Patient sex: M
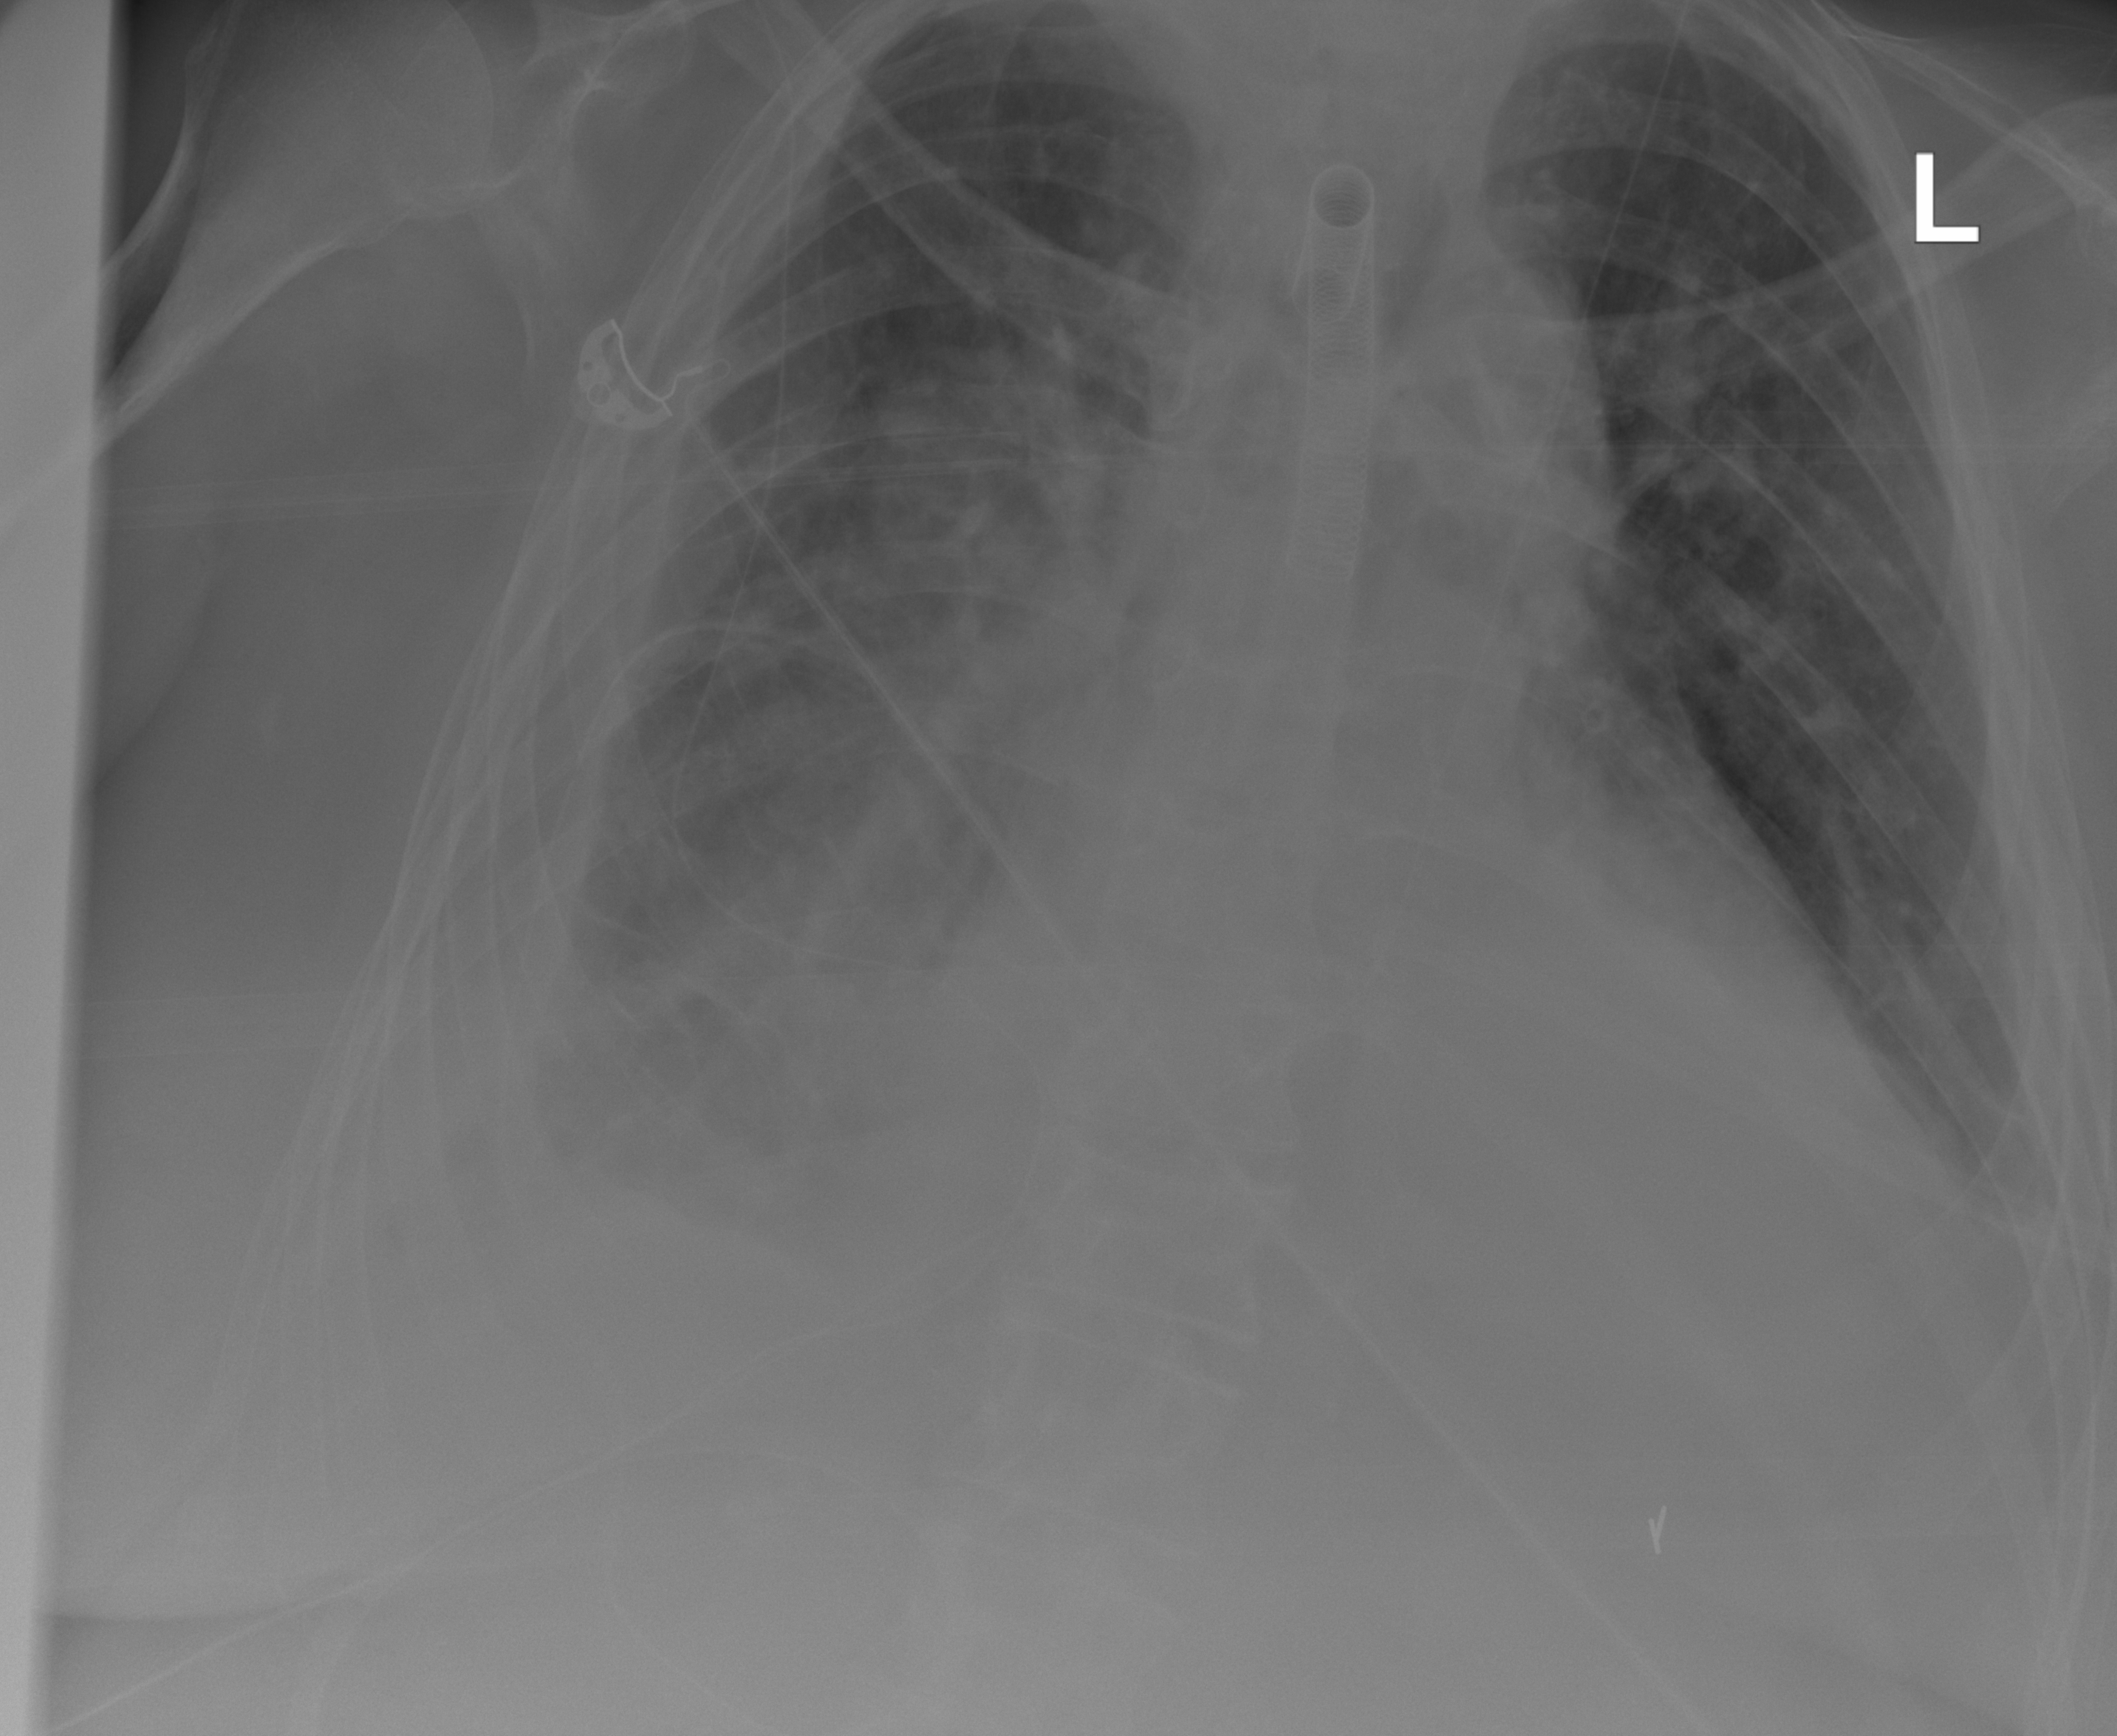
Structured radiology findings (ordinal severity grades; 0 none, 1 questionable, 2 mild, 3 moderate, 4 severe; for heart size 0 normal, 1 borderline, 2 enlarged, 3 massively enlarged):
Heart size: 2
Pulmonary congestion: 2
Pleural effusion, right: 3
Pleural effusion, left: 2
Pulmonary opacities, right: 2
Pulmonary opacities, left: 2
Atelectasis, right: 3
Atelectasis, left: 2